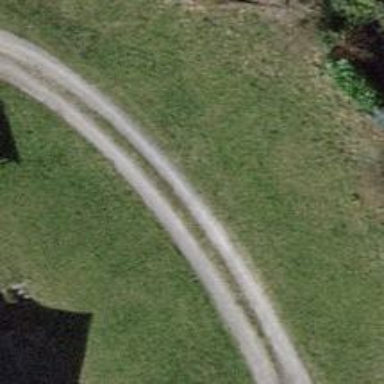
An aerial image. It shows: Compacted driveway used as service road.